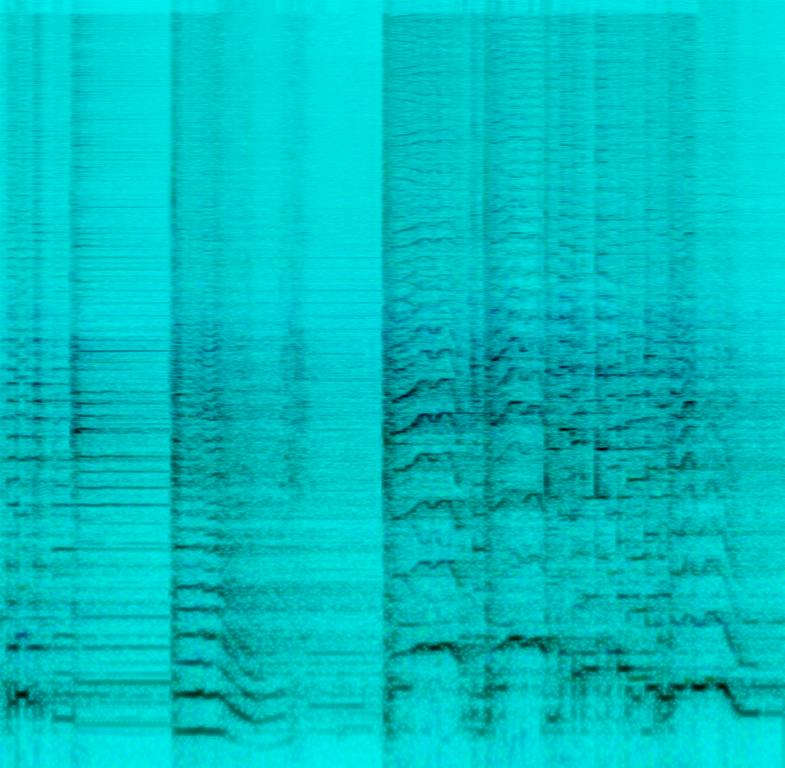
The low quality recording features a reverberant, electric guitar solo melody. The recording is noisy and in mono.